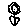
Label: flower